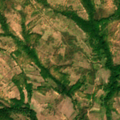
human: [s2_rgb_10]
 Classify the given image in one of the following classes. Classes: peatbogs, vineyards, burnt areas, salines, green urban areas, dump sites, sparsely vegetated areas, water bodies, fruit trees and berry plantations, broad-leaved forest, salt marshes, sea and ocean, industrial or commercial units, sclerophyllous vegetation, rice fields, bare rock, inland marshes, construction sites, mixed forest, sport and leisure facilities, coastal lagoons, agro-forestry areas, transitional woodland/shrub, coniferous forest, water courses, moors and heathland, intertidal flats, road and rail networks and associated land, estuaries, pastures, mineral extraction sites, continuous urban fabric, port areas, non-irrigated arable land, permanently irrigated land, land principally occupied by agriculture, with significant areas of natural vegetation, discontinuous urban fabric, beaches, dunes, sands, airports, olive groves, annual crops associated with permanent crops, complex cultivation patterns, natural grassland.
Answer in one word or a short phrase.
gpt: pastures, complex cultivation patterns, land principally occupied by agriculture, with significant areas of natural vegetation, broad-leaved forest